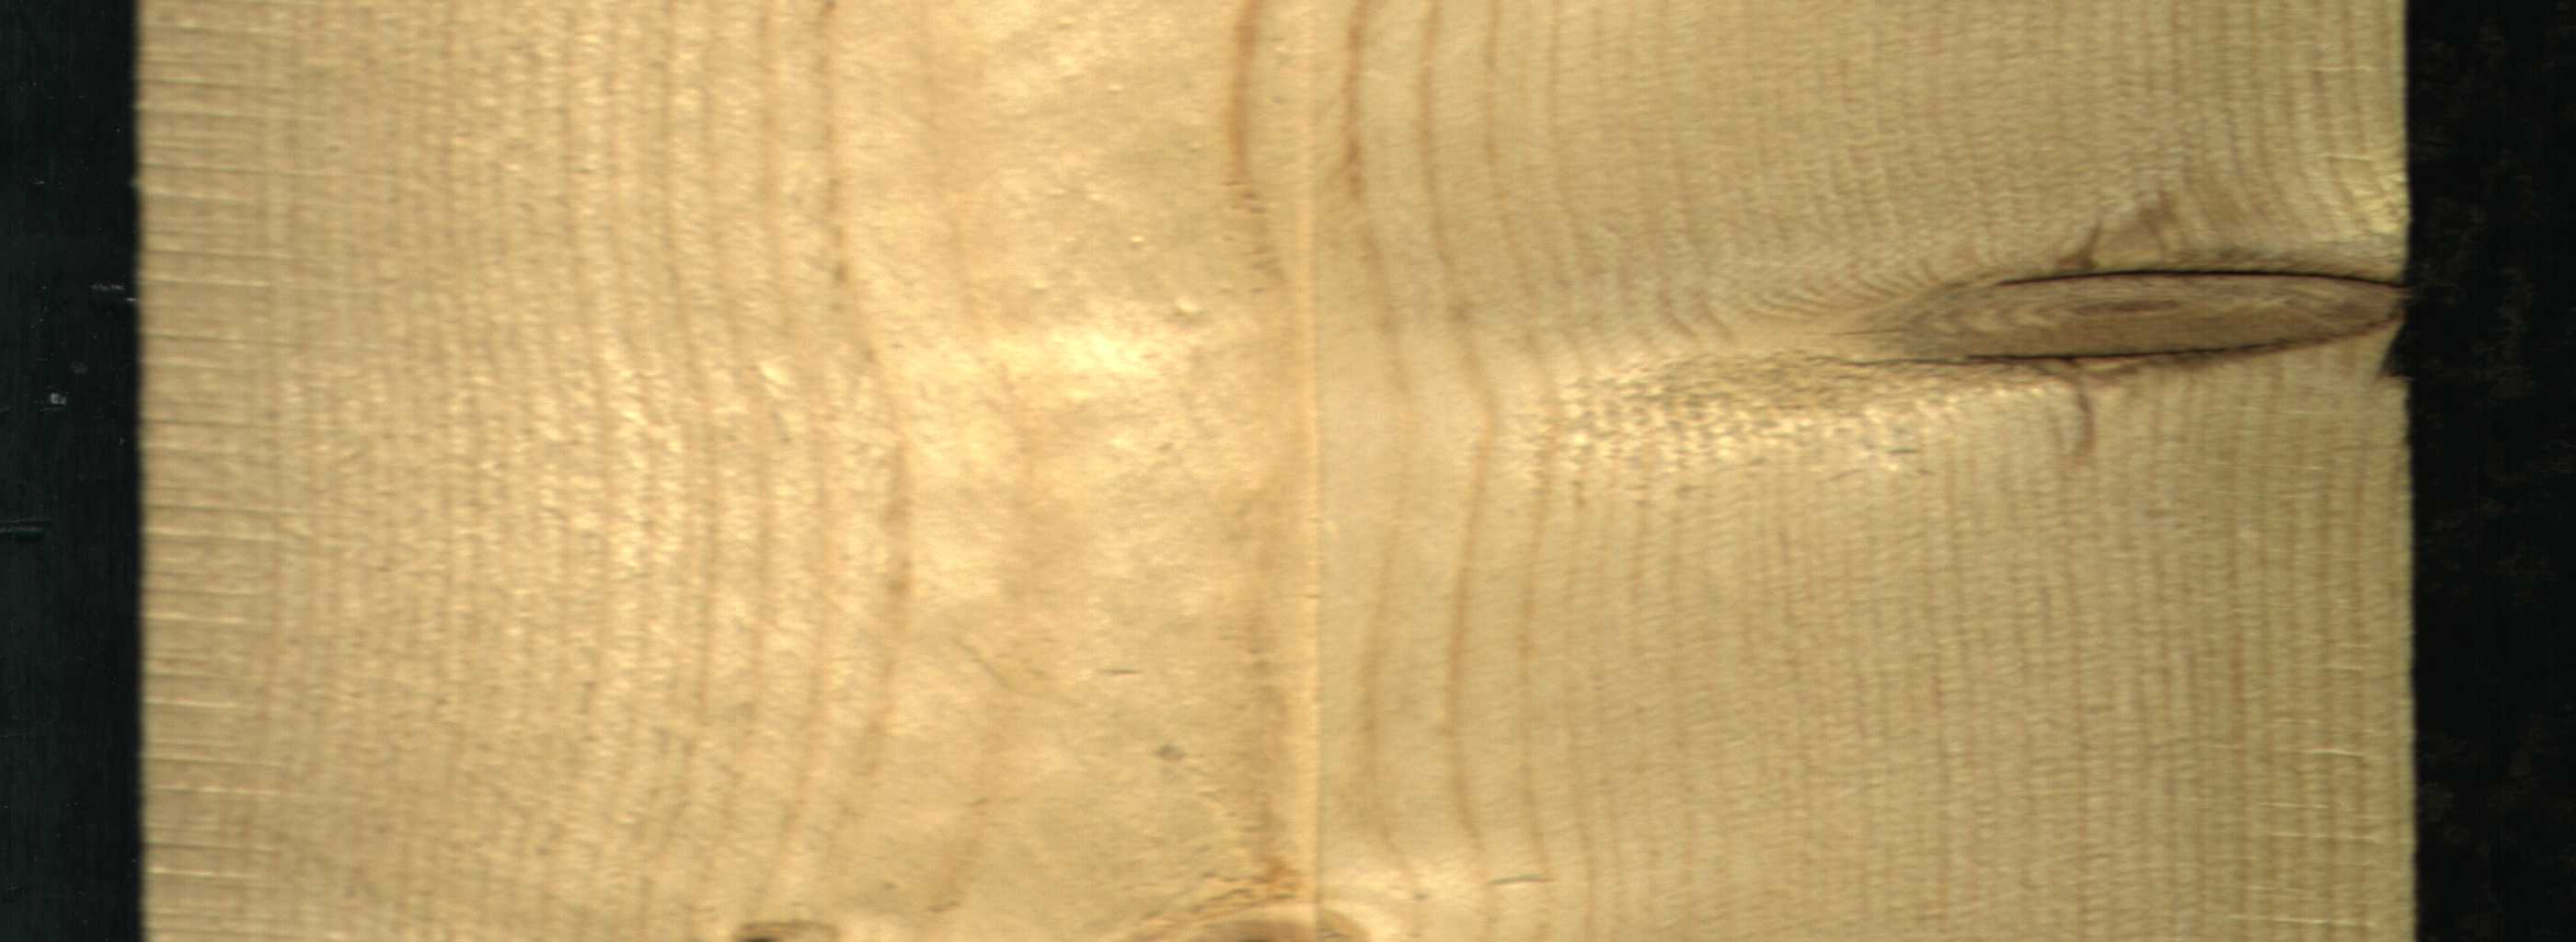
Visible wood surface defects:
Dead_Knot
Live_Knot
Live_Knot